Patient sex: F
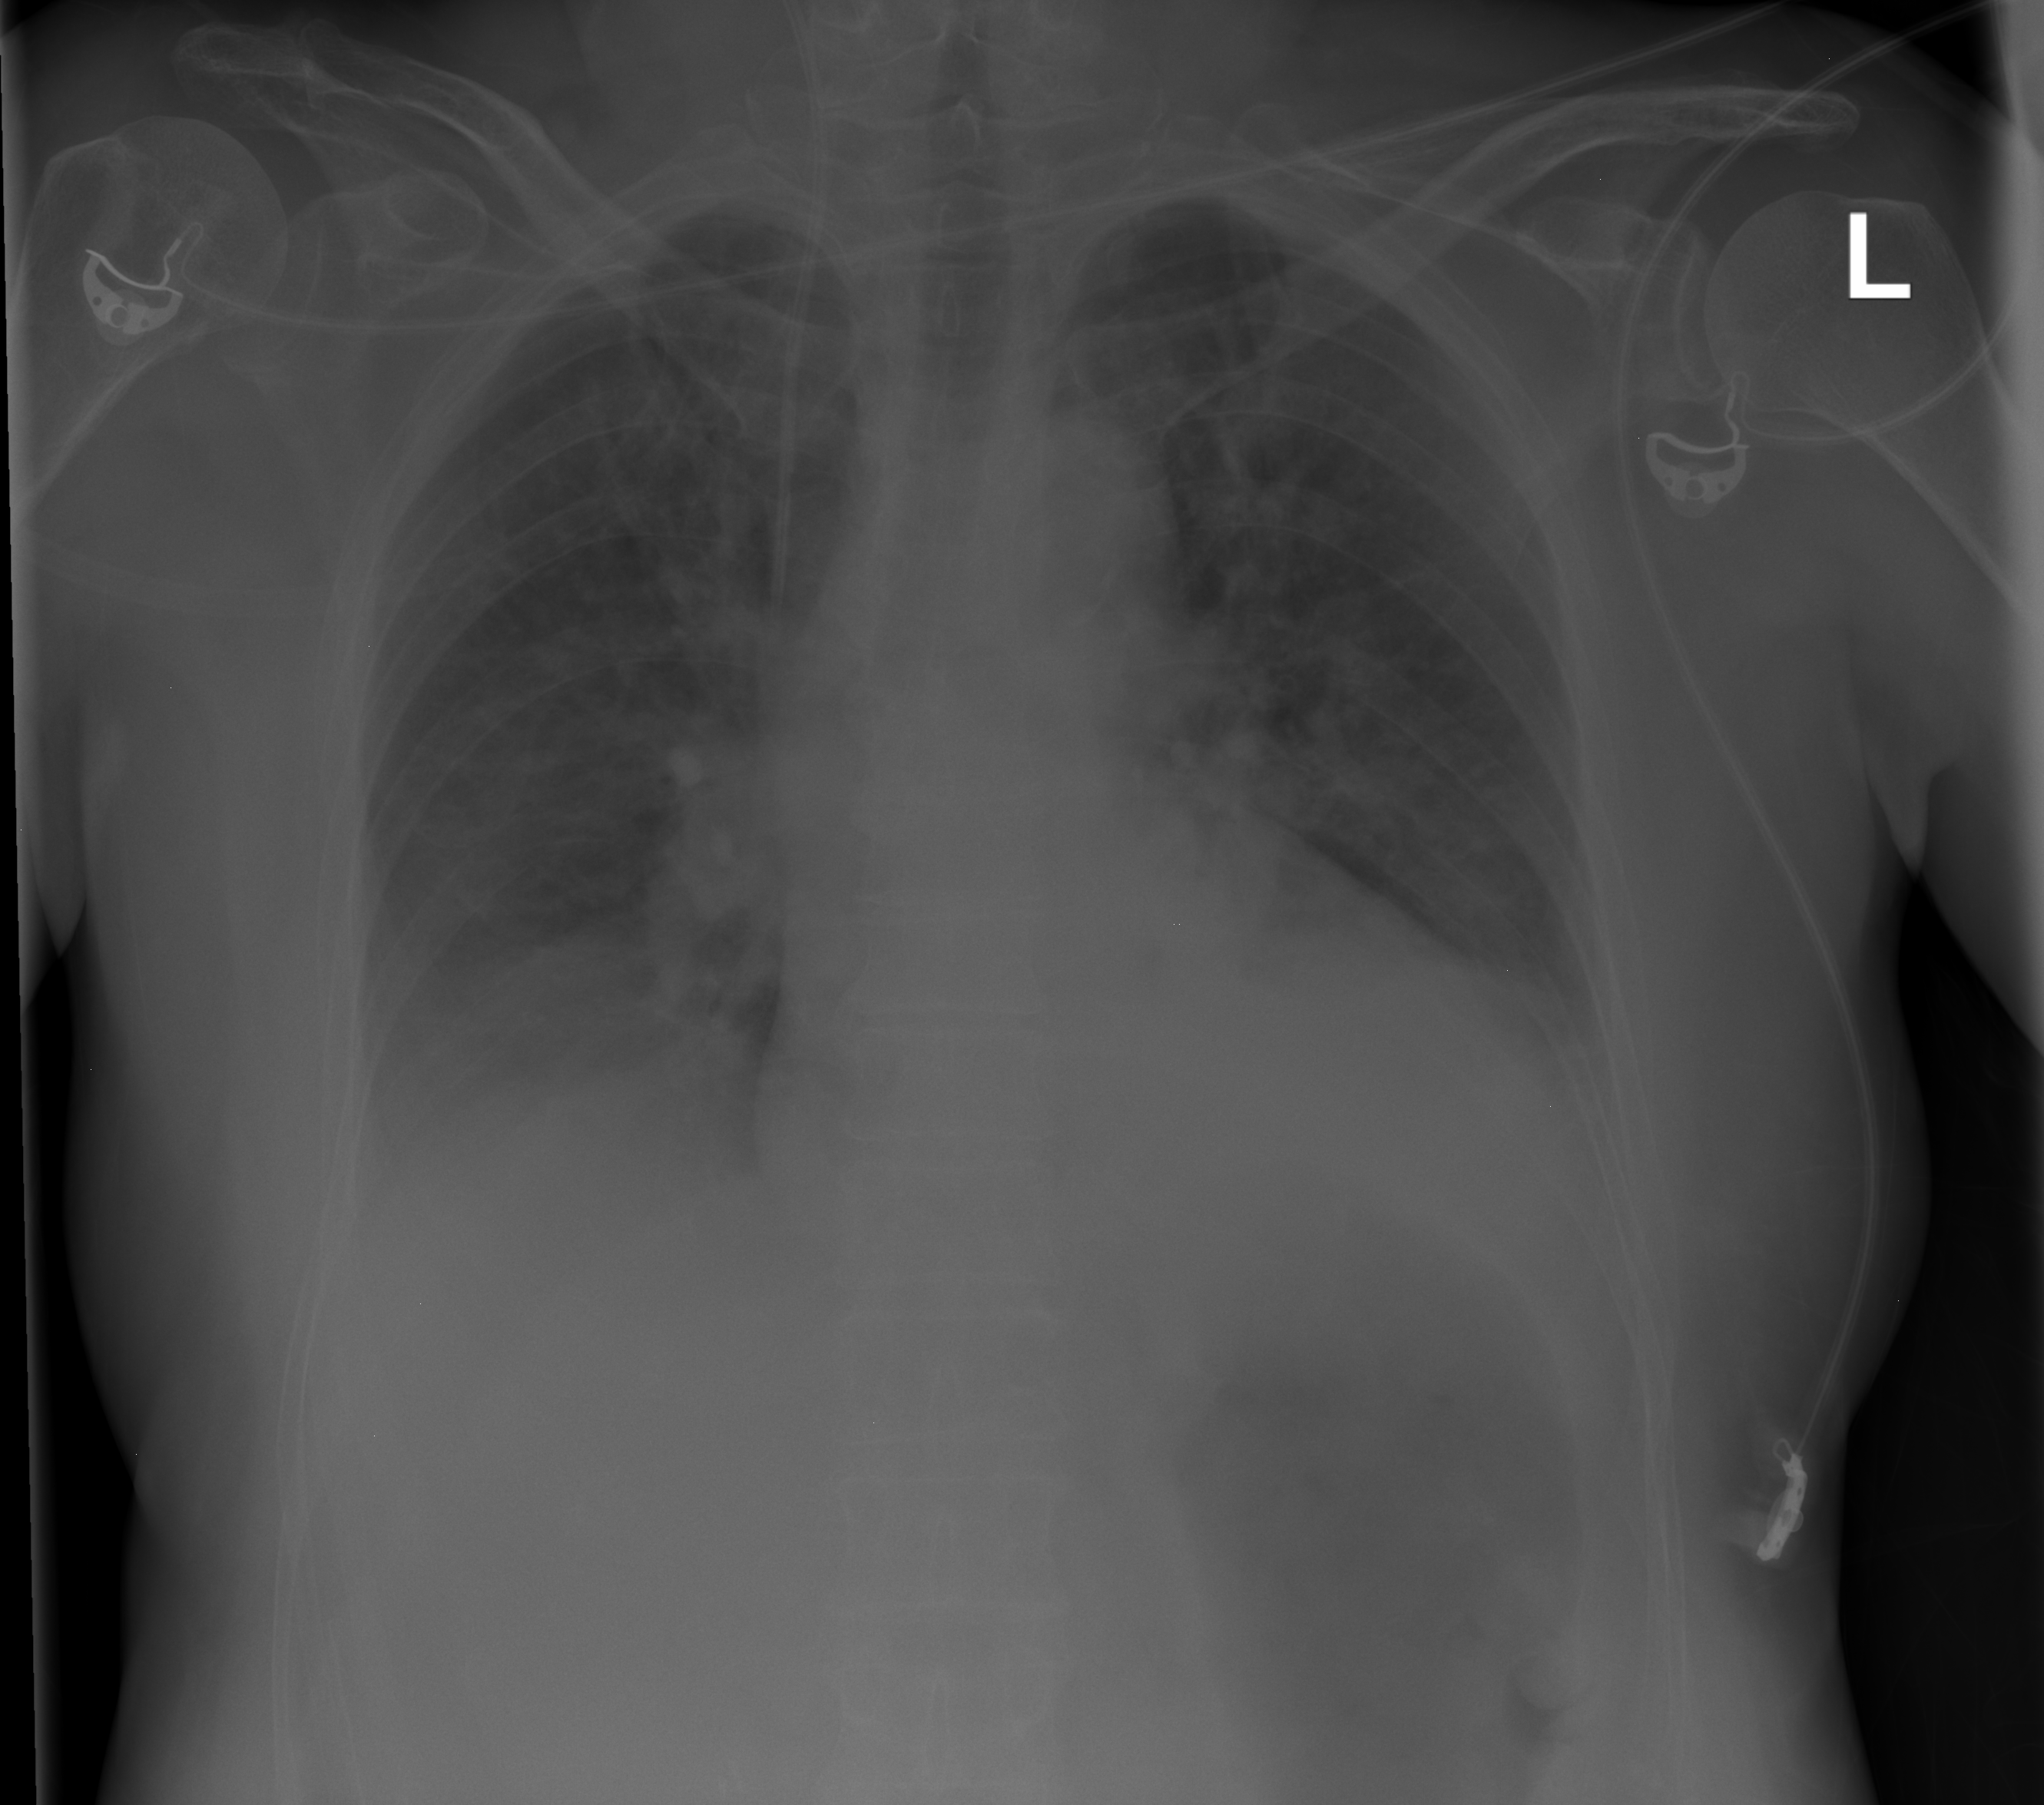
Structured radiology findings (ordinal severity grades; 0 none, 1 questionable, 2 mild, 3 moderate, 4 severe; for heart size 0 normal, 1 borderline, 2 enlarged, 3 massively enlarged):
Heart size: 2
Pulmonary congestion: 2
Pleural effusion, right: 2
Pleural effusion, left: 2
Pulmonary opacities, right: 1
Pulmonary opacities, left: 2
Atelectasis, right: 1
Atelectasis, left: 1